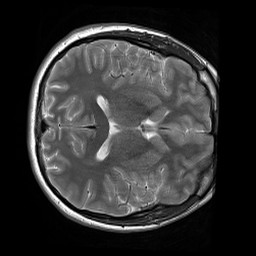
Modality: T2w
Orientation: axial
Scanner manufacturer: siemens
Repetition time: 3.9 s
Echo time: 0.076 s